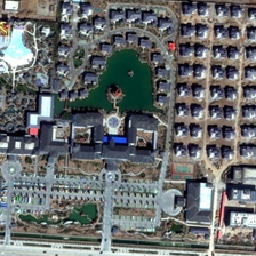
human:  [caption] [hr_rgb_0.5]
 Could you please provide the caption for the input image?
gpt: Near the road is a resort, with a parking lot and some grey roofed houses neatly arranged in the center is a lake.

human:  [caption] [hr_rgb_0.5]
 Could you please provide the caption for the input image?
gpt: There is a parking lot near the road, and there are several grey roof houses in the center.

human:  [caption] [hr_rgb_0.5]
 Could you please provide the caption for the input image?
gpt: near the road is a resort with a parking lot and some arranged grey roofs in the center of which is a lake.

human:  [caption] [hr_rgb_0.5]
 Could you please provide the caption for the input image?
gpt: rows of houses are settled neatly around a little lake in this resort next to a parking lot .

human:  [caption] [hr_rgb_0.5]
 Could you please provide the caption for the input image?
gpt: The road nearby is a resort, with a parking lot and a neat one in the center of the lake.